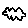
Label: cloud